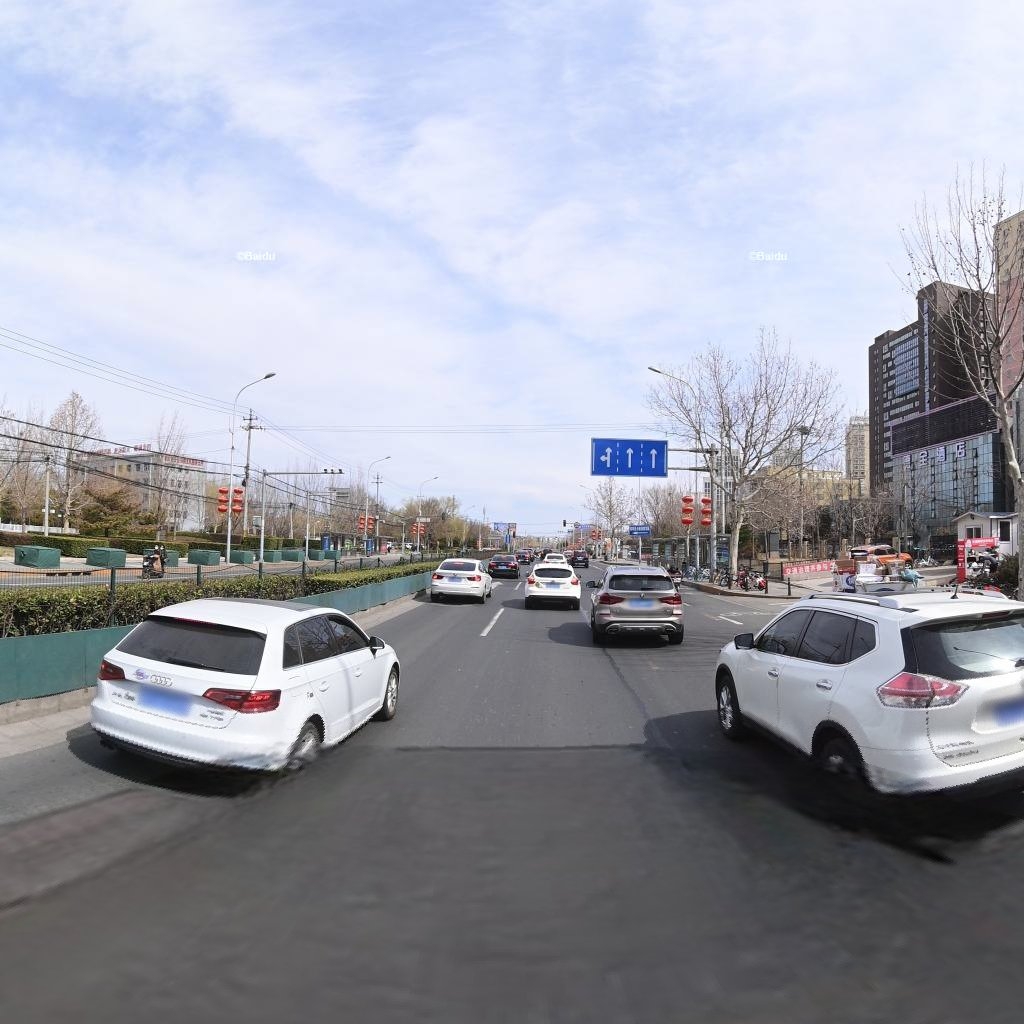
Region: Chaoyang
Road damage annotations: longitudinal patch